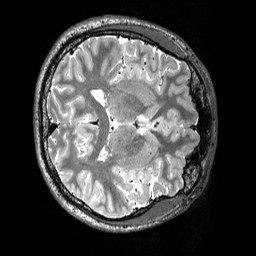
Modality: T2w
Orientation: axial
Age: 22
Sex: male
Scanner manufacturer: siemens
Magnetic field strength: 3 T
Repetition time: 3.2 s
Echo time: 0.565 s